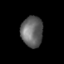
Tissue: skin
Cell type: Epithelial cells
Senescence score: 0.2193
Nuclear area (px): 651
Mean DAPI intensity: 101.507